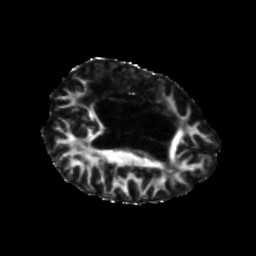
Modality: FA
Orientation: axial
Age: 31
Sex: female
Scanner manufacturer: siemens
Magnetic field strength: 3 T
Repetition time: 5.25 s
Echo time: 0.08 s